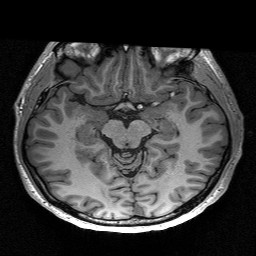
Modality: T1w
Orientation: coronal